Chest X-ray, AP view. Patient: 54 years old, sex M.
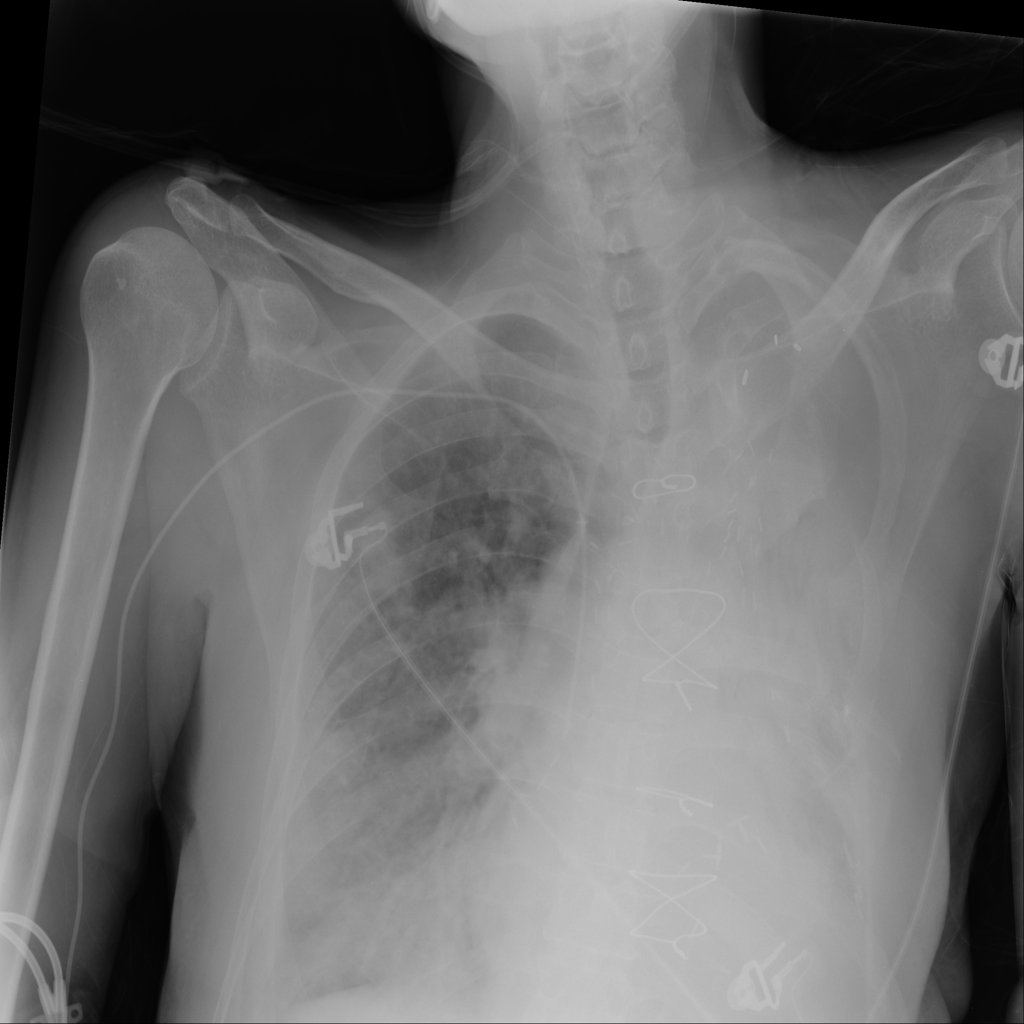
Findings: Edema, Infiltration